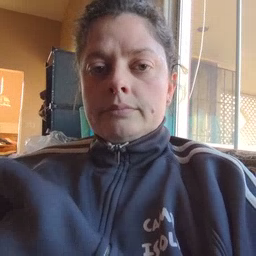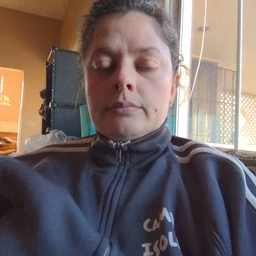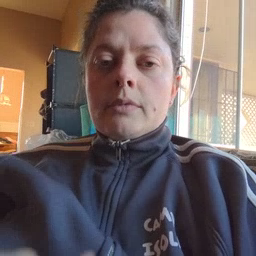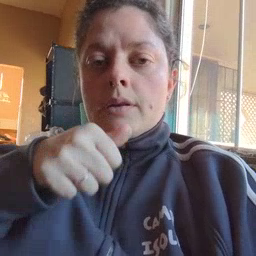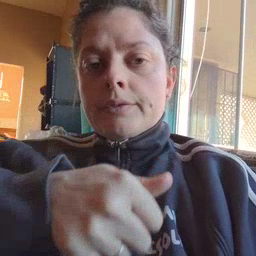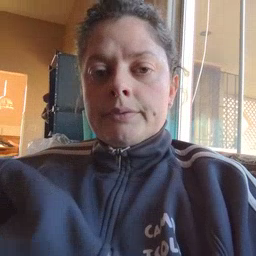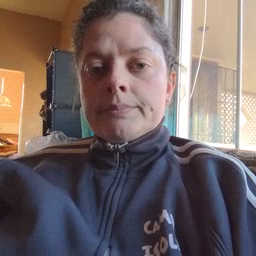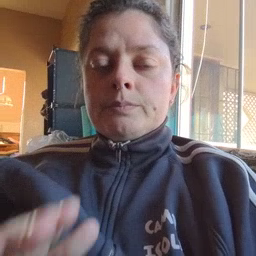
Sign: hide